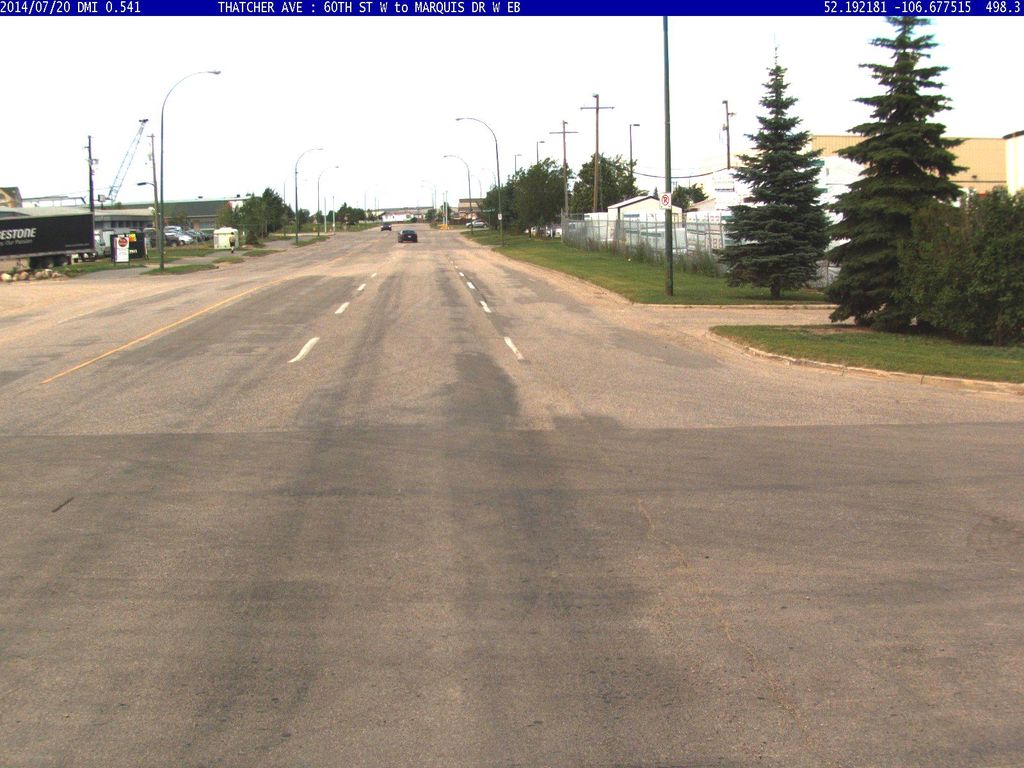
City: saskatoon